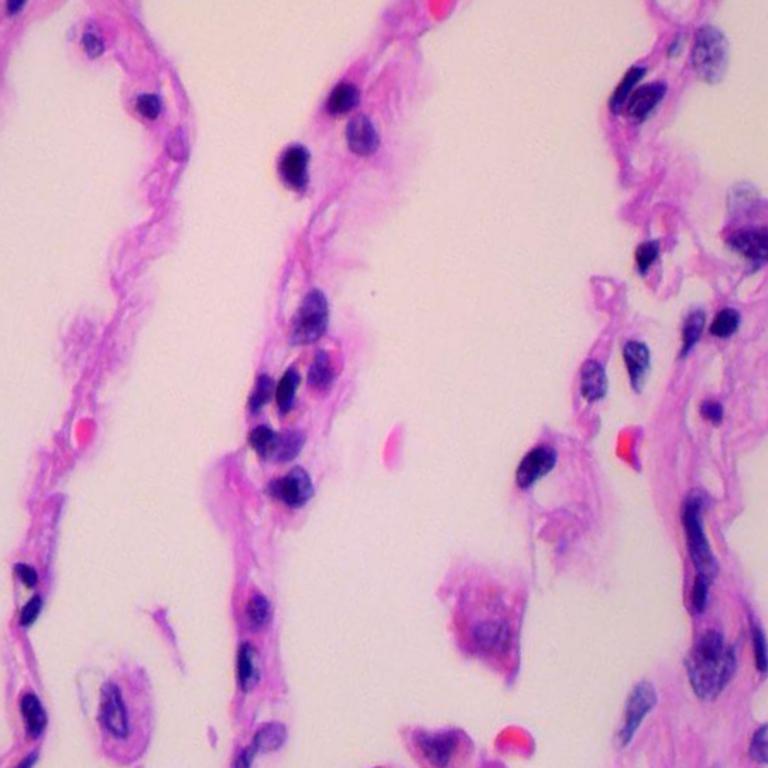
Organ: lung
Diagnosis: benign